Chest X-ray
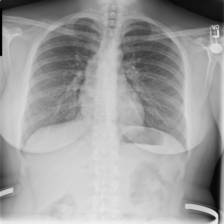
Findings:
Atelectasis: negative
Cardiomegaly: negative
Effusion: negative
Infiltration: negative
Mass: negative
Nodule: negative
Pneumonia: negative
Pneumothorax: negative
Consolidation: negative
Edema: negative
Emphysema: negative
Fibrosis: negative
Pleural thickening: negative
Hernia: negative